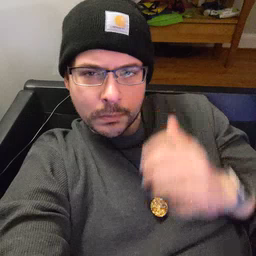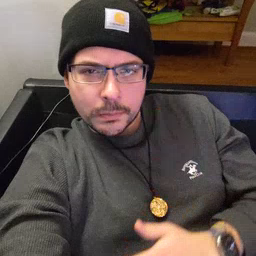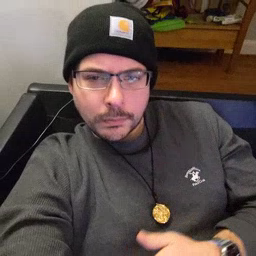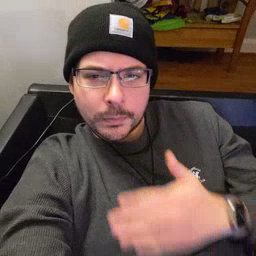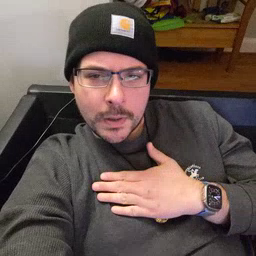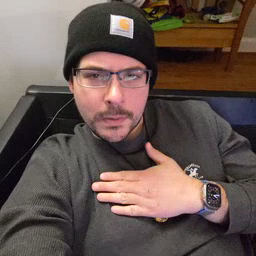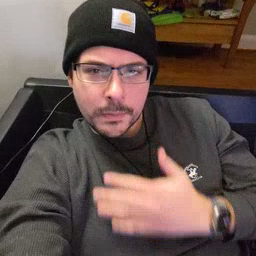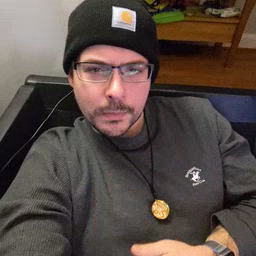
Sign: minemy